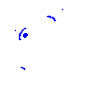
Particle: kaon